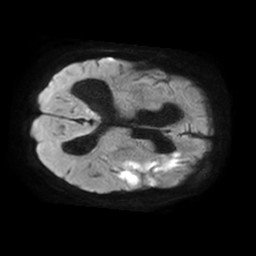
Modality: TRACE
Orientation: axial
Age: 77
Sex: female
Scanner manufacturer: philips
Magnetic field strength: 1.5 T
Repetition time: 3.263 s
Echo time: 0.06922 s